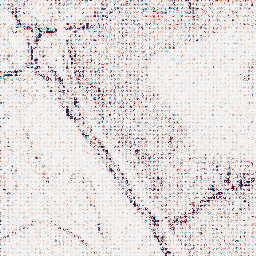
Category: wavelet
Decomposition family: wavelet_biorthogonal
Decomposition parameters: wavelet: bior3.5
level: 1
Upsampling method: sinc_blackman
Upsampling parameters: scale: 4
kernel_size: 4
Upsampling scale: 4